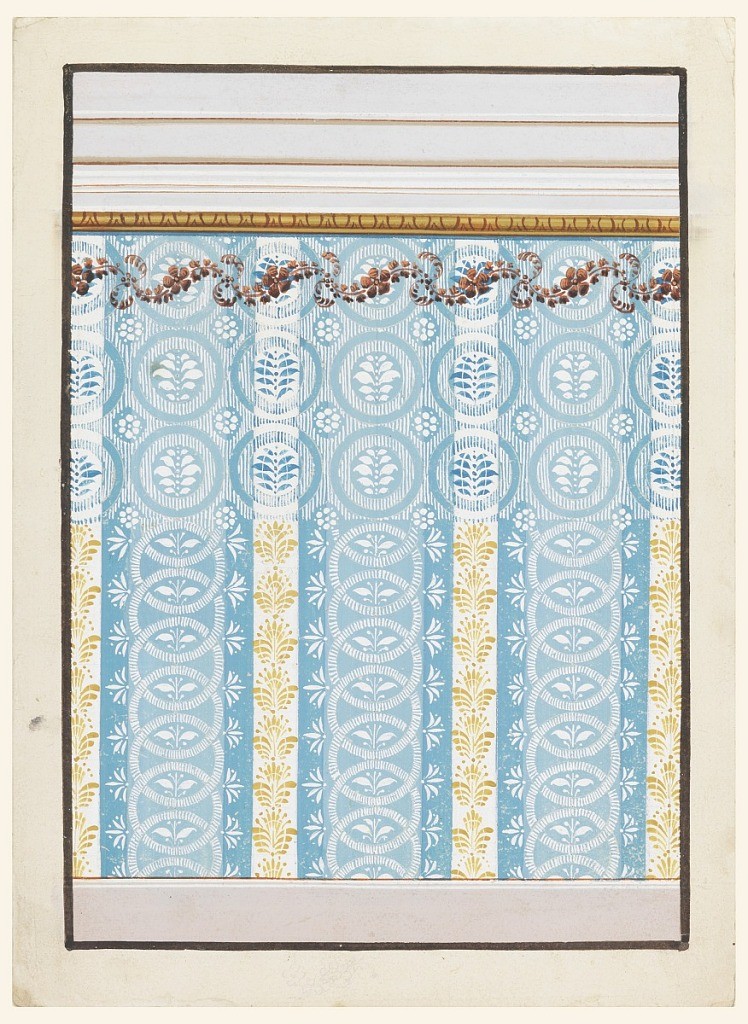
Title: Wallpaper Design
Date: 1840–60
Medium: Brush and gouache, graphite on white paper
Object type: Drawing
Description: A dado is shown at the bottom, an entablature with a gilt ovolo at the bottom, on top. The lower part of the design suggests for the panel a division in vertical stripes. Broad blue stripes alternate with narrow white ones. Palmettes are suggested for the decoration of the latter ones. The broad stripes are subdivided in a broad central one of a lighter blue and two lateral narrow ones. These show outwardly directed plant palmettes. Vertical chains decorate the broad stripes, with plants in the painted ovoids. The upper part of the design suggests alternatively rows of circles, with plants in an inner disk. Disks with petals are in the wedges in the intervals of the circles. Two alternate designs are suggested for the plants, differing in the design and the coloring. The circles alternate as blue ones and blue and white ones. The background is formed by white lines upon blue and blue lines upon white. A colored garland crosses the design beneath the top.